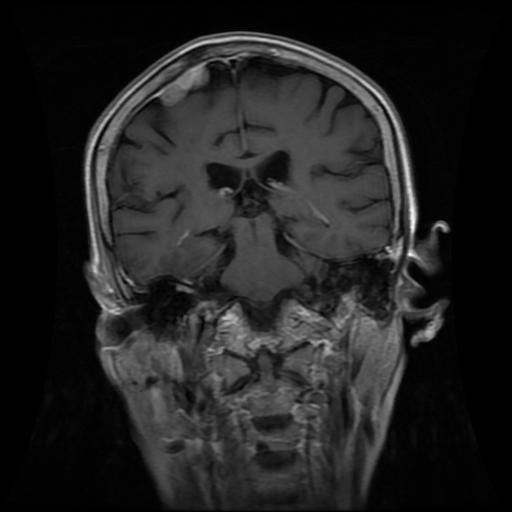
Label: meningioma